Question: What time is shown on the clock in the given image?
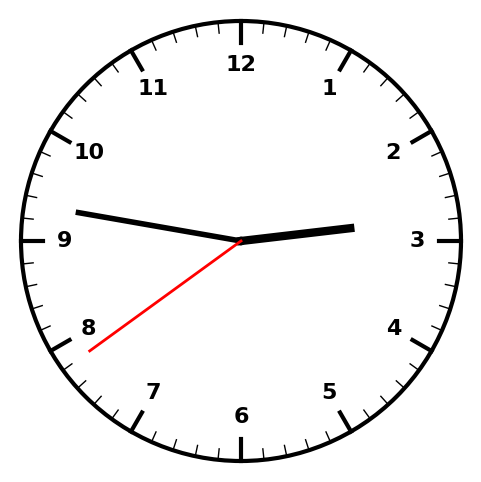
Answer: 02:46:39